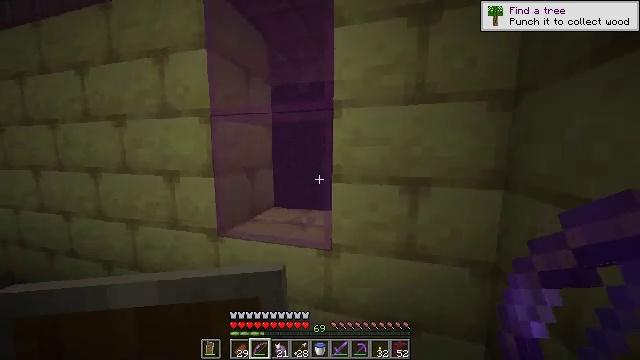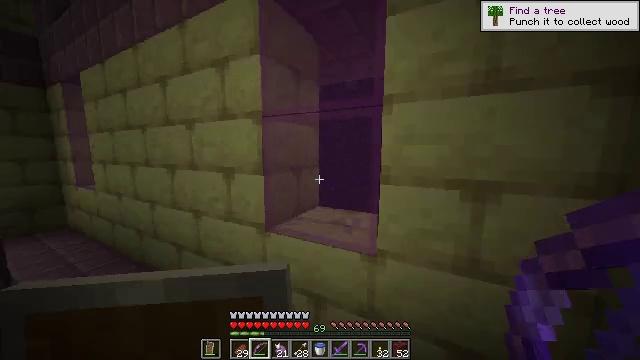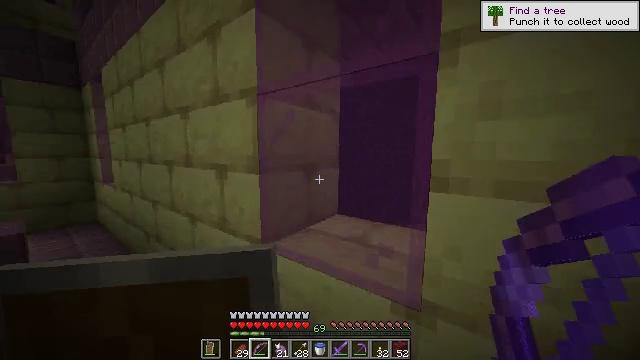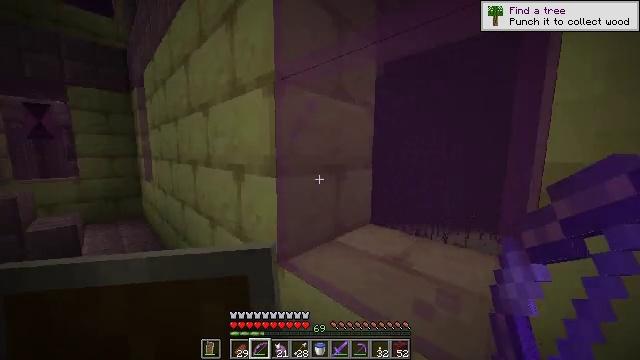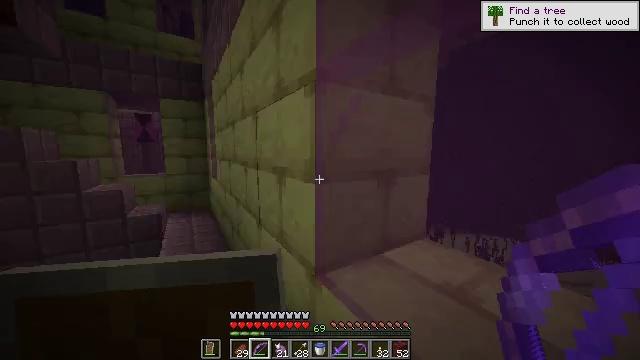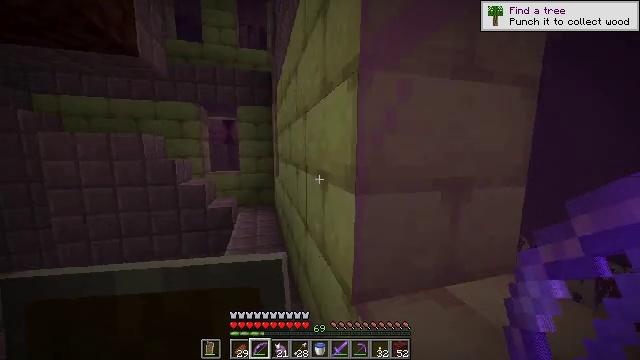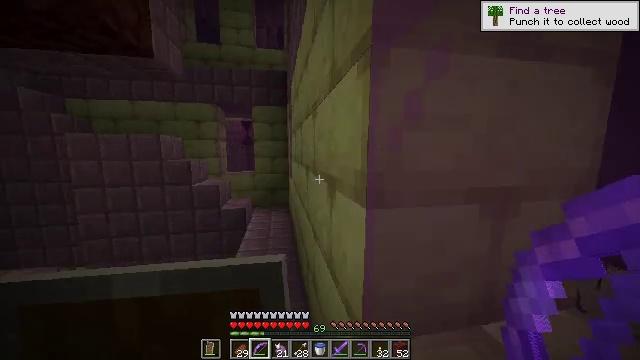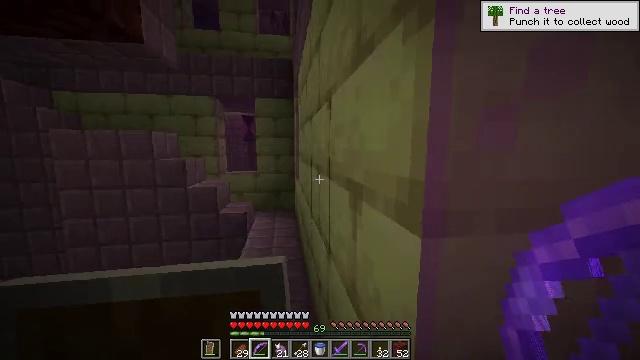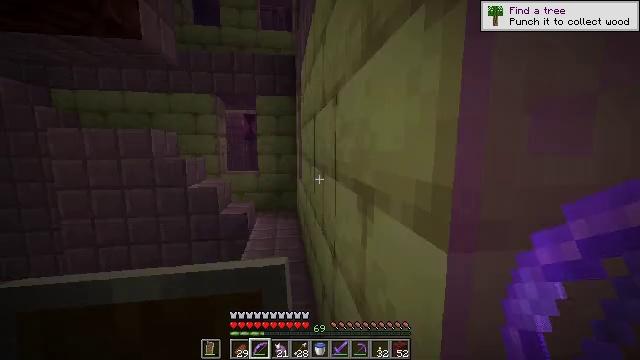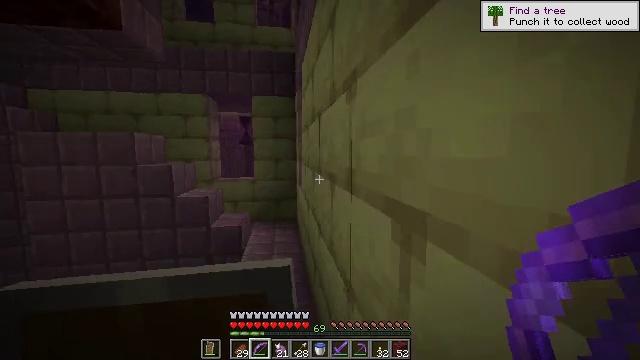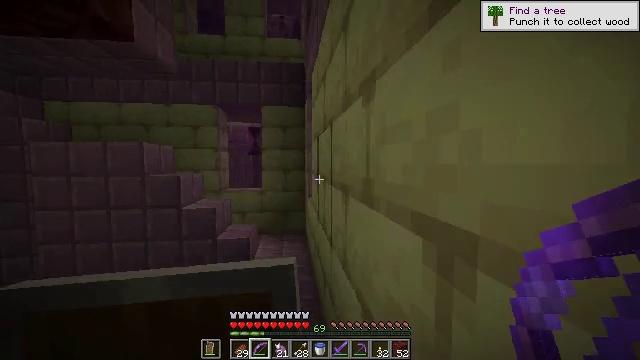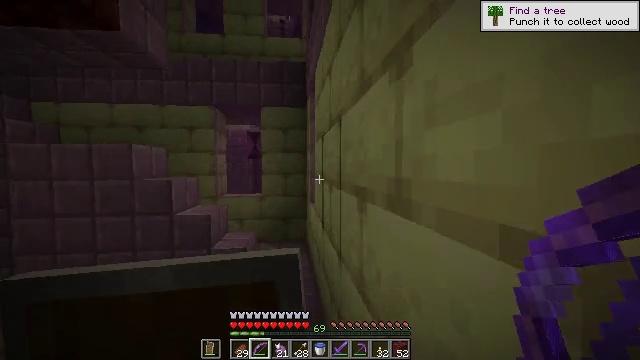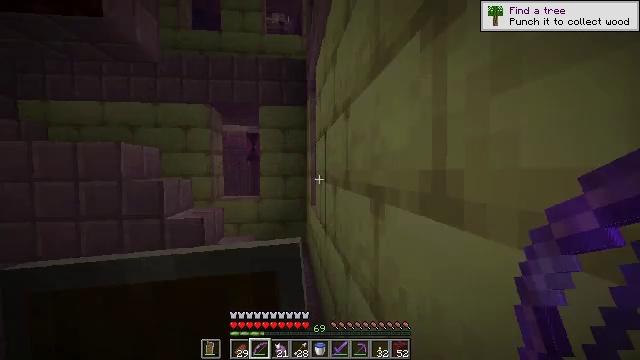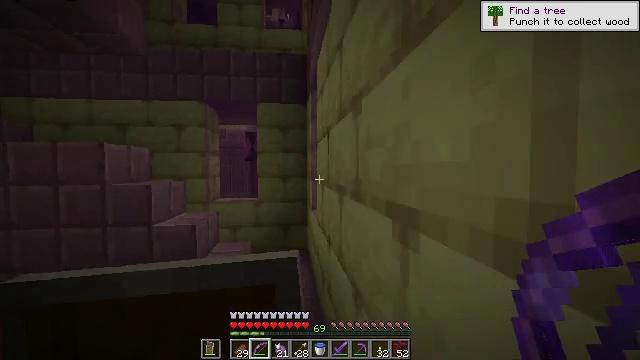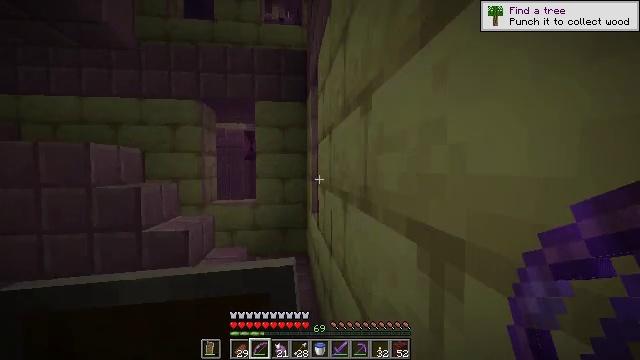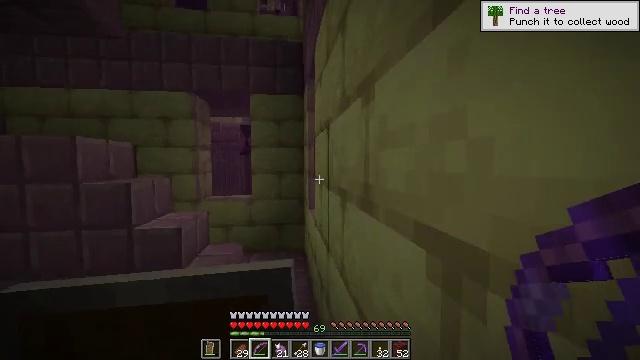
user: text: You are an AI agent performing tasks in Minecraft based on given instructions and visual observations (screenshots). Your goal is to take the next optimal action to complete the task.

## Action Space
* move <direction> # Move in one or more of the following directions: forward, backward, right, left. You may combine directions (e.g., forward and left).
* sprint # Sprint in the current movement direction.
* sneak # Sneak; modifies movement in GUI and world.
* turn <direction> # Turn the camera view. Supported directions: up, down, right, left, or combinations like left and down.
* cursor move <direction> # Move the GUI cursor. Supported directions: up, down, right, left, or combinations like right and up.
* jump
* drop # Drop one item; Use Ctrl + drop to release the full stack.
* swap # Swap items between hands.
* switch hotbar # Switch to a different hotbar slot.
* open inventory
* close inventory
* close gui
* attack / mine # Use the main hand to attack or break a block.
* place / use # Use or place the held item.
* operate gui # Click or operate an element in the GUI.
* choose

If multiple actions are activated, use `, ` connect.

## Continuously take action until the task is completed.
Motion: motion action
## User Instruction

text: Break the ender chest to move it.
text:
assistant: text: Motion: move forward, turn left
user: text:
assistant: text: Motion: move forward, turn left
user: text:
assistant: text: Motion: move forward, turn left
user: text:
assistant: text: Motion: move forward and move right, turn left
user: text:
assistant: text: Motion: move forward and move right, turn left
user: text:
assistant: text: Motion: move forward and move right, turn left
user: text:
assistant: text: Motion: move forward and move right, turn left
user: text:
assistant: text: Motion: move forward
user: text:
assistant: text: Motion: move forward, turn up
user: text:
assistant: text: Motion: move forward, turn left and up
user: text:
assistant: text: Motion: move forward, turn up
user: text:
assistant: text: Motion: move forward
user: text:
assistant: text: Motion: move forward
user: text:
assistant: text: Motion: move forward
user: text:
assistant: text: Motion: move forward, turn down
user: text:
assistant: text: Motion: move forward
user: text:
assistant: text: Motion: move forward, turn down
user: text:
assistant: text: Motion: move forward, turn left and down
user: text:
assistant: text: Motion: move forward, turn left
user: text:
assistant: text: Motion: move forward, turn left and down
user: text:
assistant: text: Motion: move forward, turn left
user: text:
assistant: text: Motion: move forward and move right, turn left
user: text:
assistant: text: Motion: move forward and move right, turn left
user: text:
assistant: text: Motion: move forward and move right, turn left
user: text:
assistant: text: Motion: move forward and move right, turn left
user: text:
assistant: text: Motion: move forward and move right, turn left
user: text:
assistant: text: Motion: move forward and move right, turn left
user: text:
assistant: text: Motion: move forward, turn left
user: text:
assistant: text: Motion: move forward, turn left and up
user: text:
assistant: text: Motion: move forward, turn left